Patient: sex M, age 55
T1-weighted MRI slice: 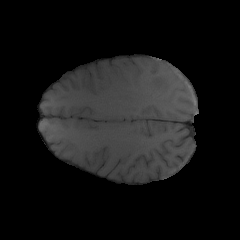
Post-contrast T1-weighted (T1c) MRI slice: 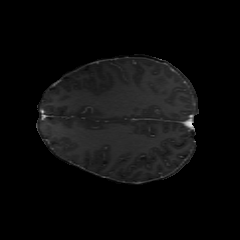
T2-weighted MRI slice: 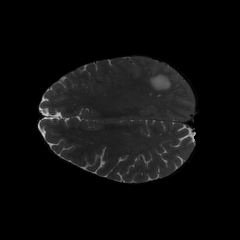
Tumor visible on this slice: yes
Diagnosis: Glioblastoma, IDH-wildtype
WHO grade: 4